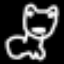
Label: frog